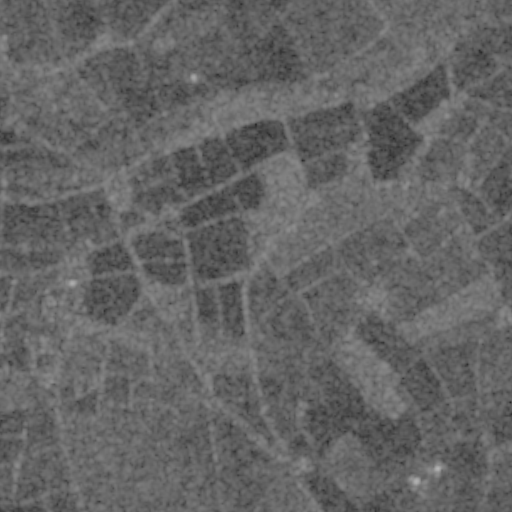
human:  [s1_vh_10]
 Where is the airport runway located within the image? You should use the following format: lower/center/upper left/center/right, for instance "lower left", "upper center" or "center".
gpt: The airport runway is located in the upper right of the image.
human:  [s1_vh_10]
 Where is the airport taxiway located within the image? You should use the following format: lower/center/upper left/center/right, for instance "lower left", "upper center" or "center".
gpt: The airport taxiway is located in the upper right of the image.
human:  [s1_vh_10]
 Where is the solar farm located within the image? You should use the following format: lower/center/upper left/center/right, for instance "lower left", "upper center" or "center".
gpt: The solar farm is located in the lower center of the image.
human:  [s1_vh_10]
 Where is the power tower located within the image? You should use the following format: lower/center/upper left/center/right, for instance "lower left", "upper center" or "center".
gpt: There is no power tower in the image.

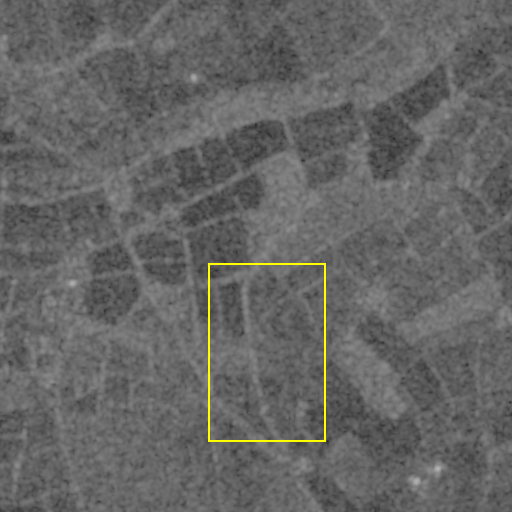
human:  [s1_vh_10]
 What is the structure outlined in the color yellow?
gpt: The structure outlined in yellow is a solar farm.
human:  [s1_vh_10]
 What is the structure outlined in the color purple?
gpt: There is no purple outline.